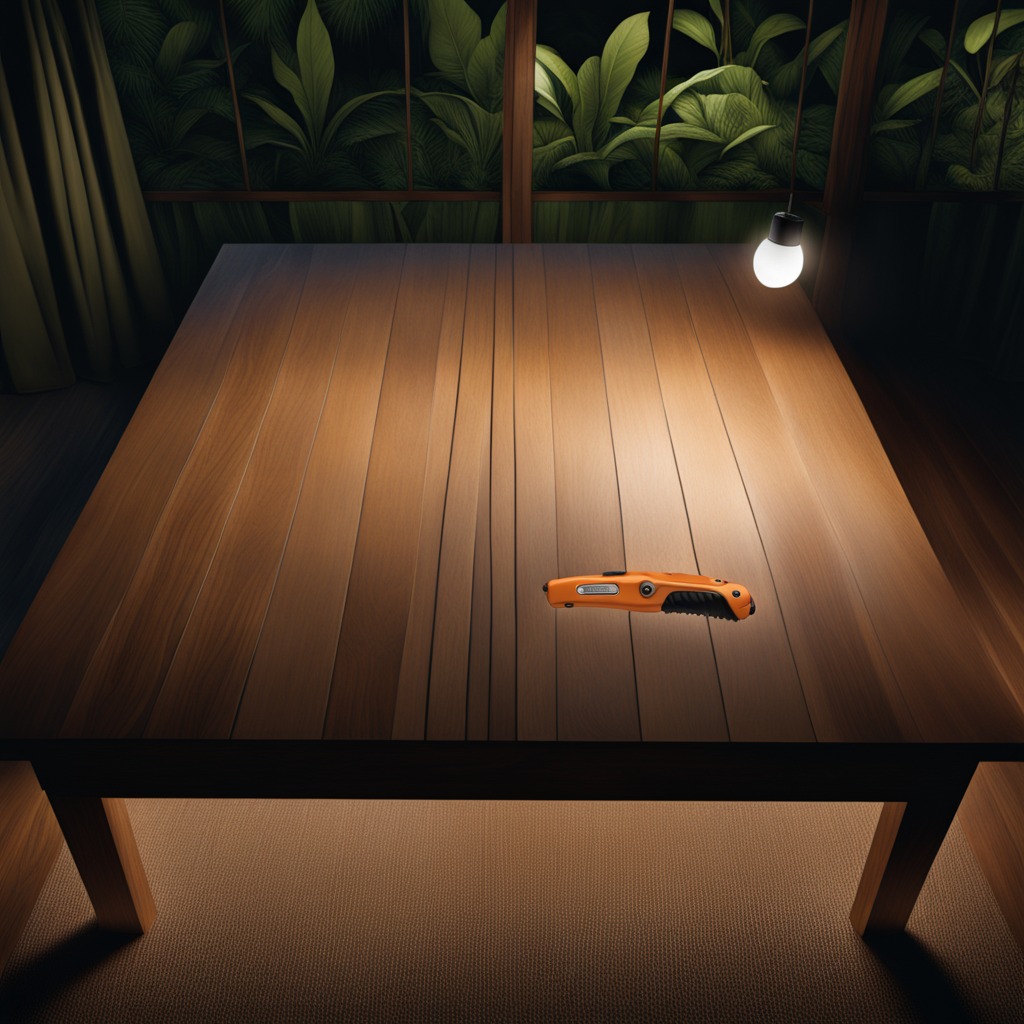
A utility knife is lying on the wooden table.